Question: I am currently in this situation :

I am trying to produce x,y,z coordinates which would allow me to cover specifically a sphere, in a scanning way like you can see on the red line on the figure.
I am currently using this code to produce coordinates :
'''
Nsteps = 50
Ntours = 3
R = 10
r = 1
theta = linspace(0, 2*pi*Ntours, Nsteps, endpoint = False)
r0 = linspace(0, R, Nsteps, endpoint = False)
X01 = (r0*cos(theta))
X02 = X01[::-1]
X0 = append(X01,X02)
Y01 = (r0*sin(theta))
Y02 = Y01[::-1]*-1
Y0 = append(Y01,Y02)
Z0 = linspace(0,10,num=100)
'''
As you can see, it is not perfect at all, and I have trouble to programm a way to force my coordinate production to respect the sphere size.
In other words, I need a script which would, with those informations entered :
- Radius of Sphere
- Amount of steps required
- Amount of revolution
produce x,y,z coordinates which trace this path over the sphere, always being on the surface of it,in 3 arrays X, Y Z.
Because of other limitations not related to this topic, I am forced to use 50 - 100 steps, and I can not go further. So I am not looking for something to cover the whole surface of the sphere, but just cover it good enough with this quite low amount of steps.
Thank you very much for your help !
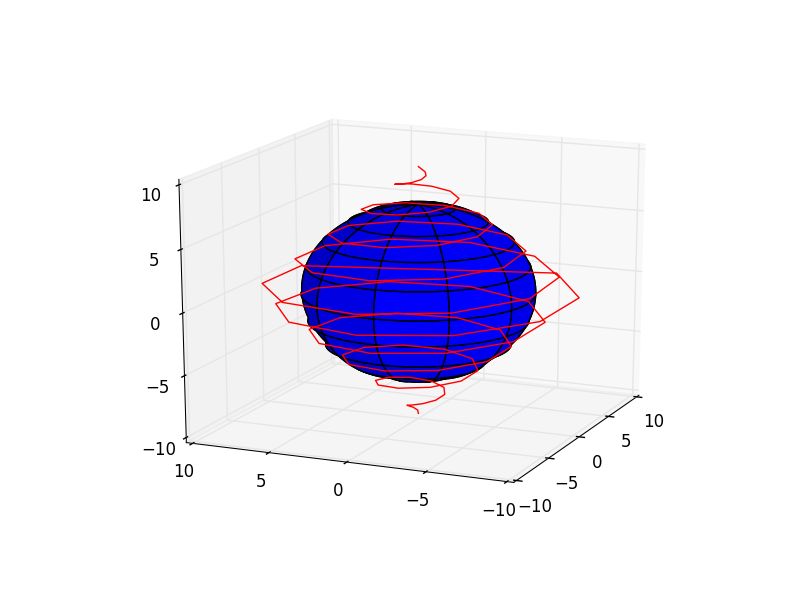
Answer: Spherical coordinates to the rescue:
<URL>
This allows you to do something like
'''
Npoints = 100
t = np.linspace(0,np.pi,Npoints)
r = 1
a = 20
phi = a*t
X = r*np.sin(t)*np.cos(phi)
Y = r*np.sin(t)*np.sin(phi)
Z = r*np.cos(t)
'''
Adjusting 'r' for radius and 'a' for... spirality... let's call it...